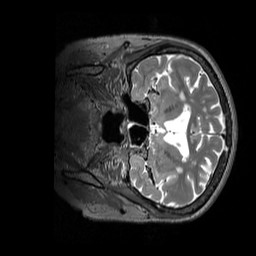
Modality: T2w
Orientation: coronal
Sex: female
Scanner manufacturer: siemens
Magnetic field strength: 3 T
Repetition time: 3.2 s
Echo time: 0.409 s